Question: I have a split View Controller iPad app. Its a port of a iPhone version that relied heavily on the tab bar. Since you cannot put a split view controller into a tab bar (or at least shouldn't, or so I've read) I settled on a design where the tabbar controller is inside the detail view controller of the split view controller.
This works fine. However, the tabbar is showing 8 tabs rather than 5 like on the iPhone. This makes for an incredibly cramped tab bar.
I know on the iPhone the 4+more is unchangable. Does anyone know if there's a way to make the iPad only show 4 icons or 5 icons on the tabbar?

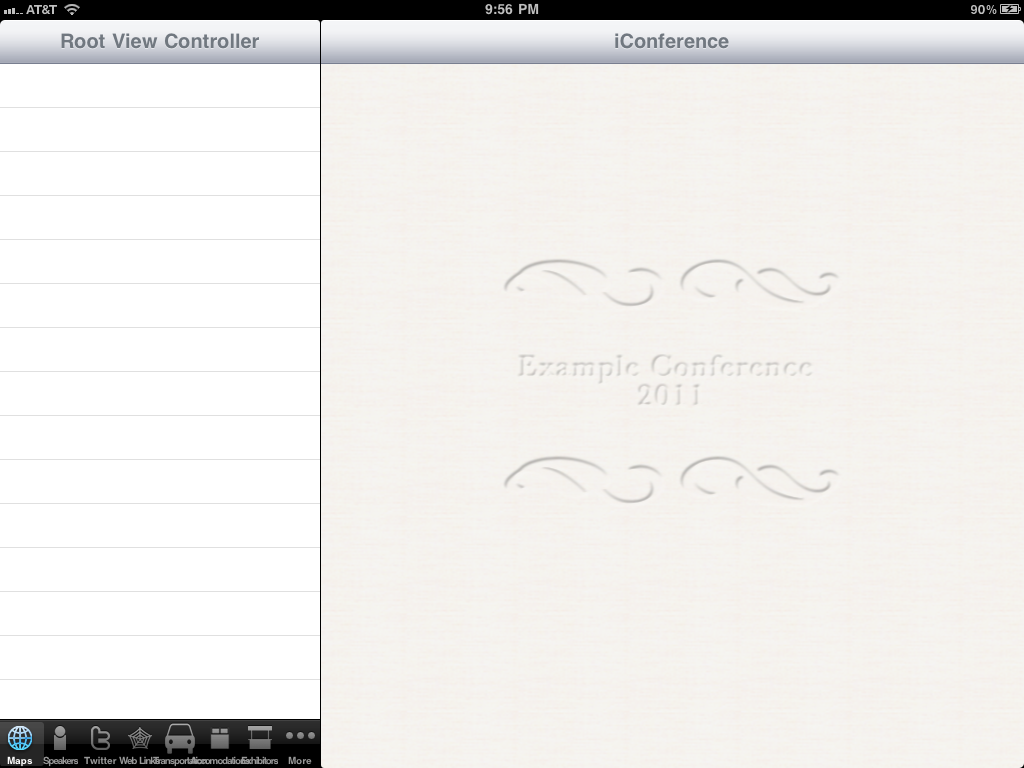
Answer: I've had wanted the same thing before. However, UITabBarController does not provide a way to control the number of tabs shown.
I would suggest using a navigation controller instead of the tab bar. Using similar-looking pretty icons at the left, a navigation-based interface goes well with the split view interface.
If the tab bar is really what you want, you may remove some of the tabs when it goes to the landscape mode, and add a custom 'more' tab instead. You can have a navigation-based table view there to show the removed items. It is even possible to implement 'edit' feature of UITabBarController's 'More' view, but I think it wouldn't be worth the effort.